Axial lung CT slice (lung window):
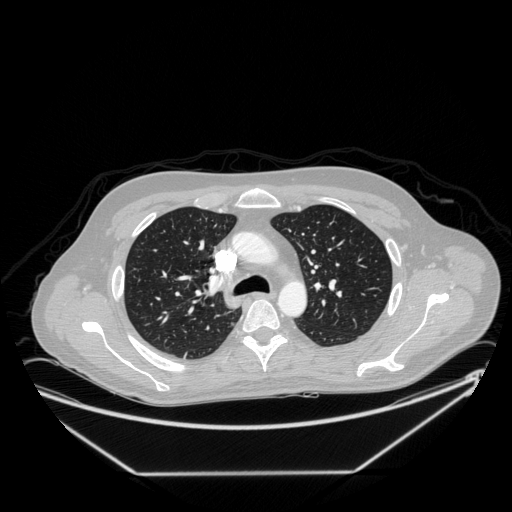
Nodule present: yes
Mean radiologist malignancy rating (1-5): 3